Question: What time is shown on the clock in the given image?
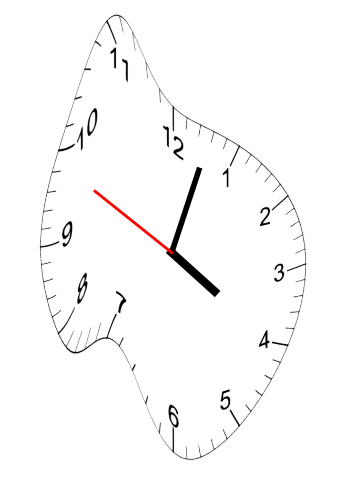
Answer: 04:02:49